Question: I have the following code to plot something. I show also the the result. My question is, I want the lines to be in sync with the ticks.
Any advise?
Thanks for your time.
'''
g <- qplot(hora, puntual, colour=part, data=x, group=part) +
geom_line() +
geom_pointrange(aes(ymin = inf, ymax = sup)) +
scale_color_manual(values=c("red", "green")) +
scale_y_continuous(breaks=seq(1, 55, 0.5)) +
opts(panel.background = theme_rect(fill='white', colour='gray'))
jpeg("plot.jpg", width=800, height=800)
print(g)
dev.off()
'''
To Chase:
This is the DF I am reading (excerpt)
'''
72000, 40.920, 44.478,
72010, 41.197, 42.212,
72020, 41.462, 41.893,
72030, 41.523, 41.759,
72045, 41.509, 41.725,
72050, 41.504, 41.719,
72055, 40.920, 44.478,
'''
First column is X, Second and Third is the interval shown in the jpg sample in red.

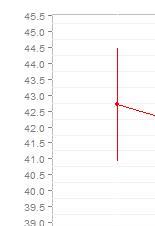
Answer: Your example is still quite far from reproducible. We aren't trying to be difficult when we ask for reproducibility. Please keep in mind that you are asking random strangers to take time out of their day (on a weekend!) to help you. It's only polite for you to do as much of the work up front as possible. If I can simply copy+paste some code and run it in a clean R session to see what's happening, I'm much more likely to devote time to the question. Here's what I mean:
Create some reproducible data:
'''
dat <- data.frame(x = 1:10,y = sample(10,10,replace = TRUE))
'''
That was , and makes life for the answerer much easier. The other reason we ask that people provide reproducible examples is that doing so often causes you to solve your own problem.
As I went through the process of developing this reproducible example, I first made this plot:
'''
ggplot(dat,aes(x = x,y = y)) +
geom_point() +
scale_y_continuous(breaks = seq(1,10,0.5))
'''

Everything looks fine, right? But note that since the default panel background is grey, the grid lines are white. Alarm bells should be going off in your head at this point...
Next I plotted this:
'''
ggplot(dat,aes(x = x,y = y)) +
geom_point() +
scale_y_continuous(breaks = seq(1,10,0.5)) +
opts(panel.background = theme_rect(fill='white', colour='gray'))
'''

Note that the "grid lines" now are not actually the grid lines. They are the borders of of your 'theme_rect' background. That's what happens when you specify a color for a 2D object; the borders are colored.
At this point I realized that the we just need to recolor the grid lines:
'''
ggplot(dat,aes(x = x,y = y)) +
geom_point() +
scale_y_continuous(breaks = seq(1,10,0.5)) +
opts(panel.background = theme_rect(fill='white', colour='gray'),
panel.grid.minor = theme_blank(),
panel.grid.major = theme_line(colour = "grey80"))
'''

I've removed the minor grid lines with 'theme_blank' and simply recolored the major ones. They were there all the time, just drawn in white!
So the lesson here is that making a reproducible example isn't just us answerers being lazy...it benefits you too! :)